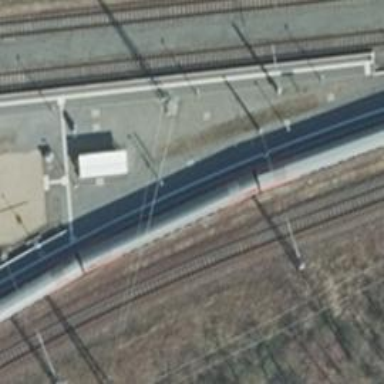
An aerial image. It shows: Public transport stop position along the railway.